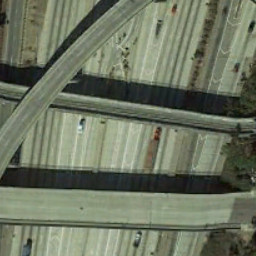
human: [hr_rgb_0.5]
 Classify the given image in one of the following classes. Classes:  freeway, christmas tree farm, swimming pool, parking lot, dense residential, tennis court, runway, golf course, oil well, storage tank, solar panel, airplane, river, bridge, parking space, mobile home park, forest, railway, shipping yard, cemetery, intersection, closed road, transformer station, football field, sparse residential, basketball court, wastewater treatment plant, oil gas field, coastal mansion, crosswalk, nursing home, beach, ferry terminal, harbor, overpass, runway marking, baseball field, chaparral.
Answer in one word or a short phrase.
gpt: overpass